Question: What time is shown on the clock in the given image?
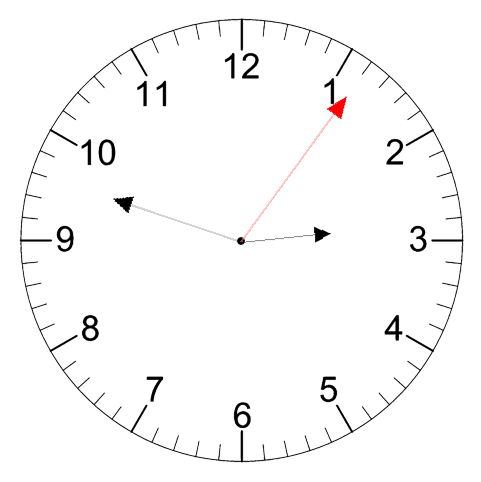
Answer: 02:48:06